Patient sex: M
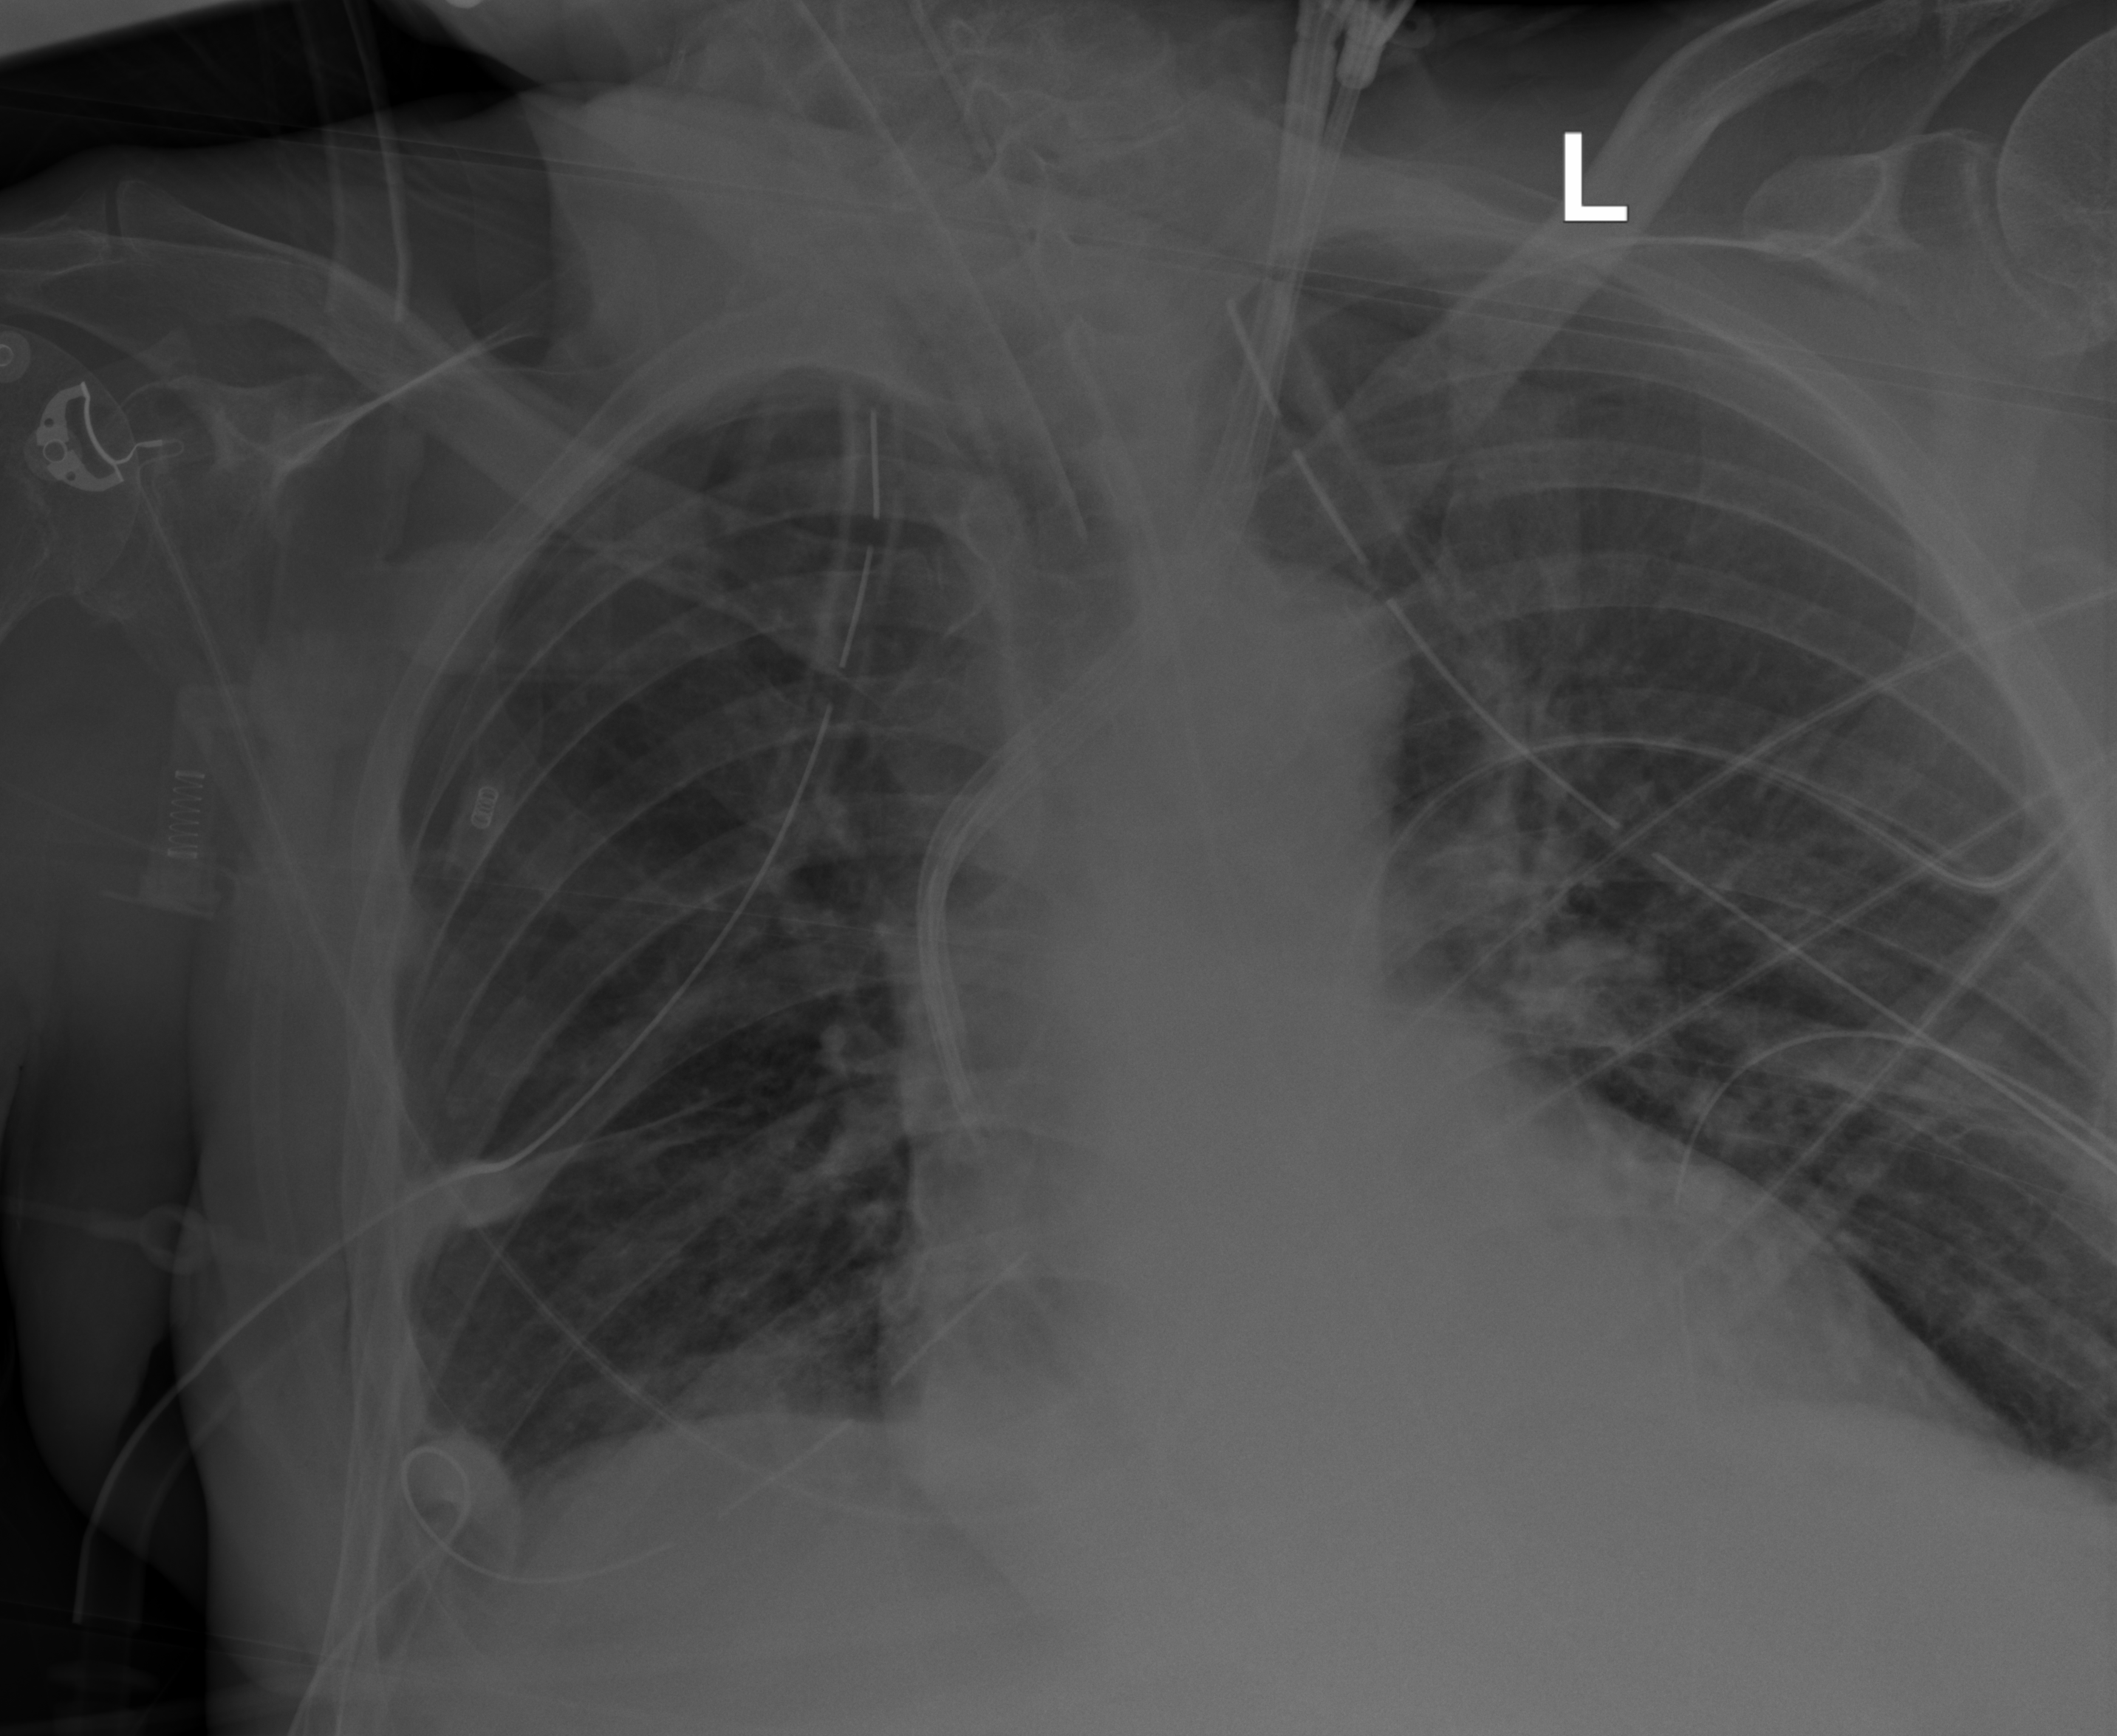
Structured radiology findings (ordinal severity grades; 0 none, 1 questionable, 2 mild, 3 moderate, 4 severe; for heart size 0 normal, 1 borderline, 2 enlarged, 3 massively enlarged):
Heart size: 1
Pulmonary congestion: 2
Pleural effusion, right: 2
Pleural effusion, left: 1
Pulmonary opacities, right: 0
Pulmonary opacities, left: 0
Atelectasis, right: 2
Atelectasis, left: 2